Question: I'm plotting some of my analysis results in Matlab. My operating system is Ubuntu 13.10. I try to add the letter "a" into the title of Matlab figure, but what I get is the following:

here is my code:
'''
function plotResults(data)
% FUNCTION plotResults(data)
ind = 1;
x = 1:length(data{1, end});
for i = 1:length(data)
if mod(i, 5) == 1
figure(ind)
plot(x, data{i, end}, 'b--')
hold on
elseif mod(i, 5) == 2
plot(x, data{i, end}, 'c--')
elseif mod(i, 5) == 3
plot(x, data{i, end}, 'r--')
elseif mod(i, 5) == 4
plot(x, data{i, end}, 'g--')
elseif mod(i, 5) == 0
plot(x, data{i, end}, 'm--')
legend('Random', 'Hill climb', 'Greedy hill climb', 'Stochastic hill climb', 'Hill climb --> Stochastic hill climb')
grid on
xlabel('Aika')
ylabel('Kustannus')
title(['Kasia : ' num2str(data{i, 2}) ', Suuttimia : ' num2str(data{i, 3})])
ind = ind + 1;
end
end
'''
Any idea how to get the "a" show up correctly? =)
Thnx for any help!
P.S.
MWE:
'''
plot(1:10, 1:10)
title(['{"a}{"o} ' num2str(5) ], 'Interpreter', 'latex')
'''
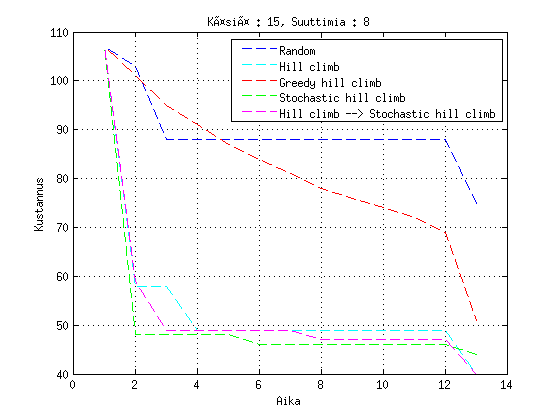
Answer: You can use LaTeX:
'''
title(['K"asi"a : ' num2str(data{i, 2}) ', Suuttimia : ' num2str(data{i, 3})])
'''
See <URL>
Or try the unicode approach:
'''
title(['K', char(228), 'si', char(228) : ' ....
'''